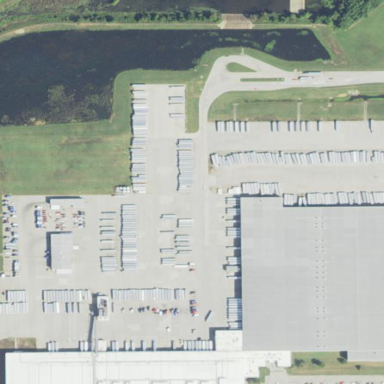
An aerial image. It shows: Warehousing area.